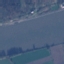
Land use / land cover: River